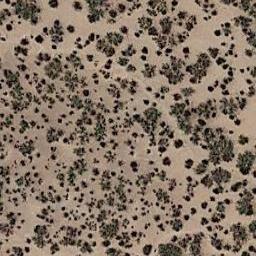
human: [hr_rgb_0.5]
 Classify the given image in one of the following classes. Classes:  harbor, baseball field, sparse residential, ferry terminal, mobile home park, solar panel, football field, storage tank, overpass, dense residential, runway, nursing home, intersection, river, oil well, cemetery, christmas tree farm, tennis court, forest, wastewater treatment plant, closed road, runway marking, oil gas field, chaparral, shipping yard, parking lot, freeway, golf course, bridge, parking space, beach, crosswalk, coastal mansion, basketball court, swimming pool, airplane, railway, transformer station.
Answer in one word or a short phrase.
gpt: chaparral